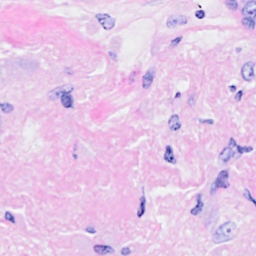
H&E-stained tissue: Breast